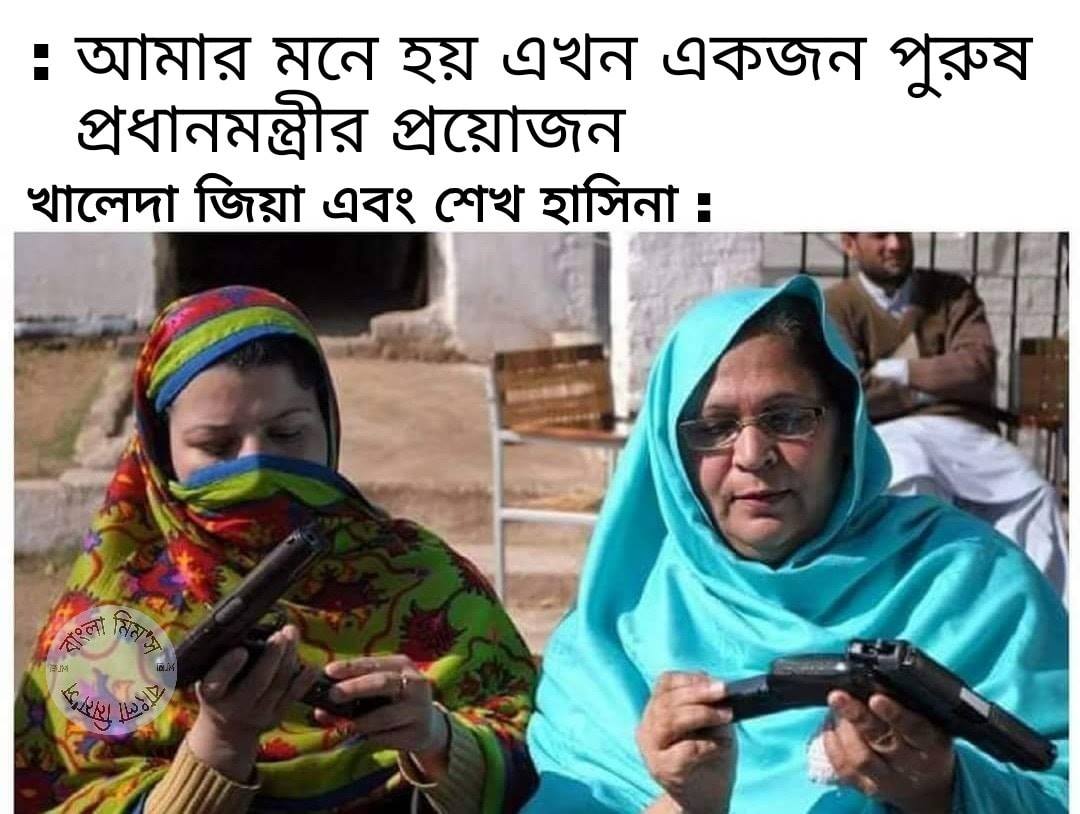
Caption: আমার মনে হয় এখন একজন পুরুষ প্রধানমন্ত্রীর প্রয়োজন      খালেদা জিয়া এবং শেখ হাসিনাঃ
Label: hate